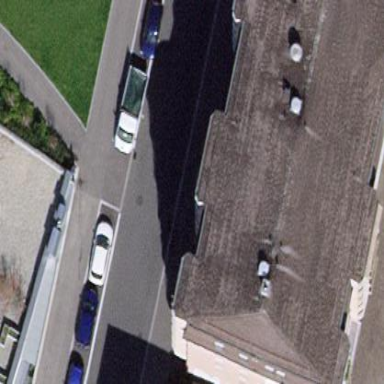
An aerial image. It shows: Unique quadruple saltbox-shaped roof outlines building with multiple apartments.